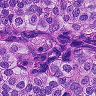
Metastatic tissue present: yes